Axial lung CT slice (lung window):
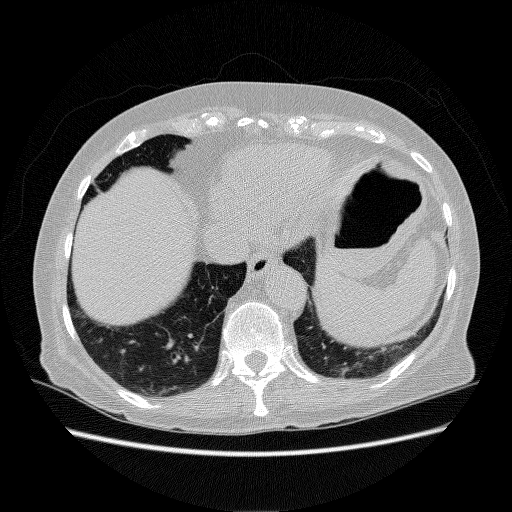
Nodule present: no